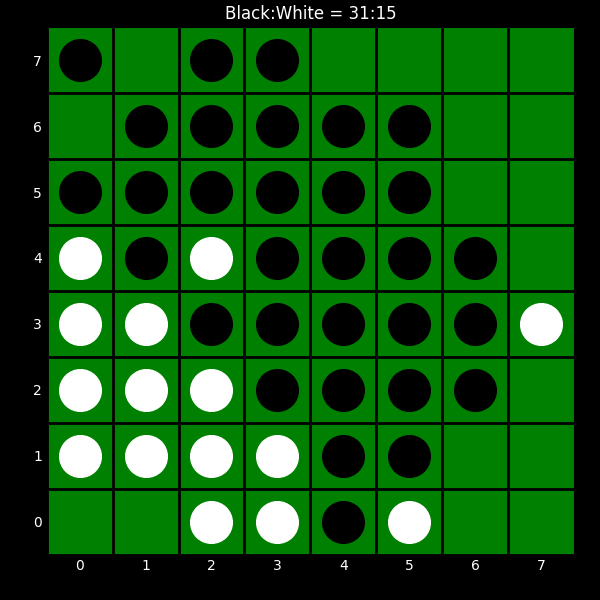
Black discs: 31
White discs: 15